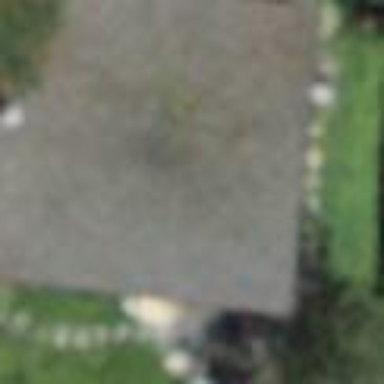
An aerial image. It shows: Building with tile roof.